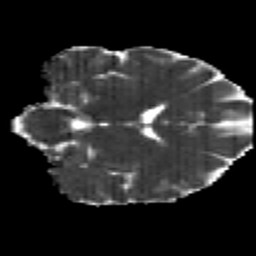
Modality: MD
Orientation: coronal
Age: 18
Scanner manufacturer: siemens
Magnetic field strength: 3 T
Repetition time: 2.2 s
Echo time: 0.084 s